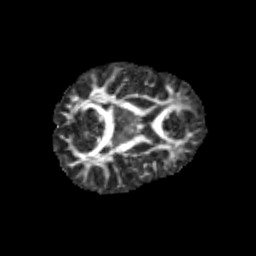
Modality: FA
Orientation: axial
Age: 9
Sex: male
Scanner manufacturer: siemens
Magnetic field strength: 3 T
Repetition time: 3.8 s
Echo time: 0.07 s